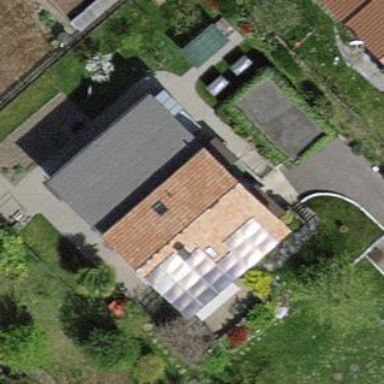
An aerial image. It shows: Garden surrounded by fence.